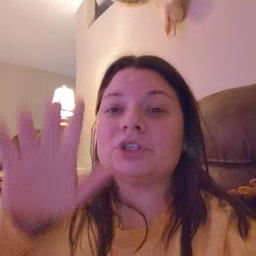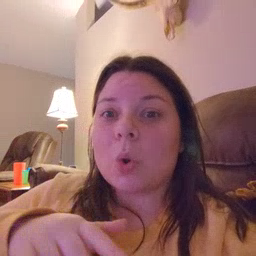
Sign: snow